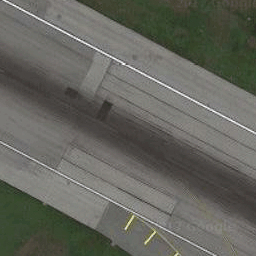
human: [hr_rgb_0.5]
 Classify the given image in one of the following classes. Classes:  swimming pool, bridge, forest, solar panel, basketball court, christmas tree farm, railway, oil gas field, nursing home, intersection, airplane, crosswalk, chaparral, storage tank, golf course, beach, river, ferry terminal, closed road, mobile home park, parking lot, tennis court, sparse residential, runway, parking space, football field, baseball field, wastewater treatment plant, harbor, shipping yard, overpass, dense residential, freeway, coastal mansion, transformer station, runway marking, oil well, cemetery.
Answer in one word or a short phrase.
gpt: runway